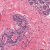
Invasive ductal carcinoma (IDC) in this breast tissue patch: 0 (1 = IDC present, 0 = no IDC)